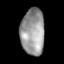
Tissue: lung
Cell type: Epithelial cells
Senescence score: 0.2142
Nuclear area (px): 1088
Mean DAPI intensity: 153.011